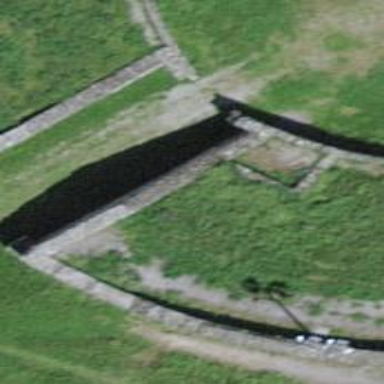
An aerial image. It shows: Retaining wall.